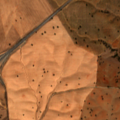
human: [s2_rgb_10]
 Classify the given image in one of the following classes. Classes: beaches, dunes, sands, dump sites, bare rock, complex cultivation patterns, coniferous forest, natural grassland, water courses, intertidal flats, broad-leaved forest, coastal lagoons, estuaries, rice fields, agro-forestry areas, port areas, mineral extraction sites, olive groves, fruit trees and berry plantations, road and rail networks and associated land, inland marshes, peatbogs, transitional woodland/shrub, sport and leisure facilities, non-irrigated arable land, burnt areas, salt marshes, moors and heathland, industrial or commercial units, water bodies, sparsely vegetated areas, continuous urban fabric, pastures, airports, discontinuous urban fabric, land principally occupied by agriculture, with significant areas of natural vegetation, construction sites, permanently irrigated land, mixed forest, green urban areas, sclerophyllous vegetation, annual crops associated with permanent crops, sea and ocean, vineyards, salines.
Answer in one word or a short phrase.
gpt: non-irrigated arable land, olive groves, agro-forestry areas